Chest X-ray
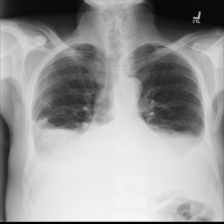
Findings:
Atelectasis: negative
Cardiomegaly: negative
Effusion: negative
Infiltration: negative
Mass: negative
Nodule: negative
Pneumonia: negative
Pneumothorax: negative
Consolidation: negative
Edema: negative
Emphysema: negative
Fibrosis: negative
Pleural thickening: negative
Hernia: negative